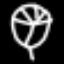
Label: leaf